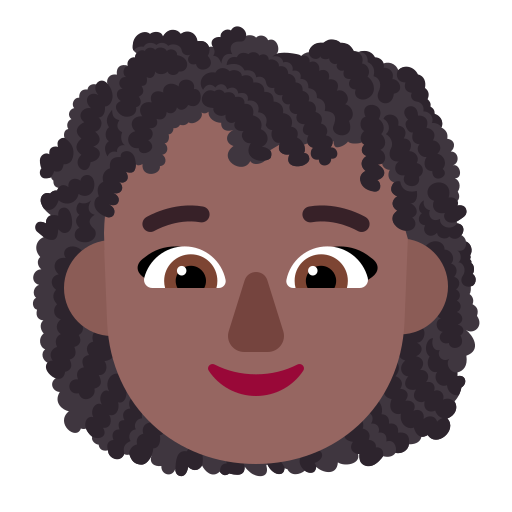
woman curly hair flat  dark